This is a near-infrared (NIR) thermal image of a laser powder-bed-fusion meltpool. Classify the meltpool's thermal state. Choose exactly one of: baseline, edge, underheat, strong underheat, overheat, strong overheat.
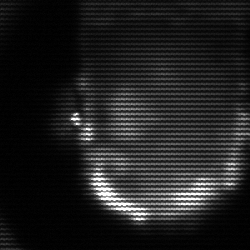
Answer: baseline